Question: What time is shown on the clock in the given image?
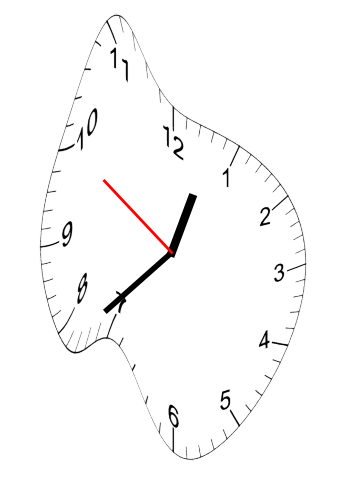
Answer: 12:37:50